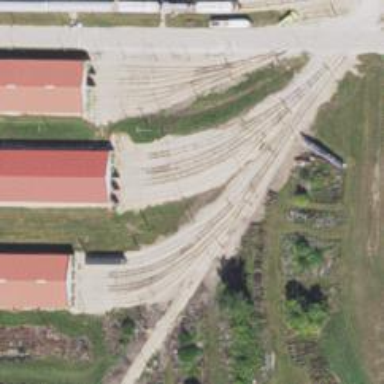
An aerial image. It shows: Preserved railway yard with electrified contact lines.